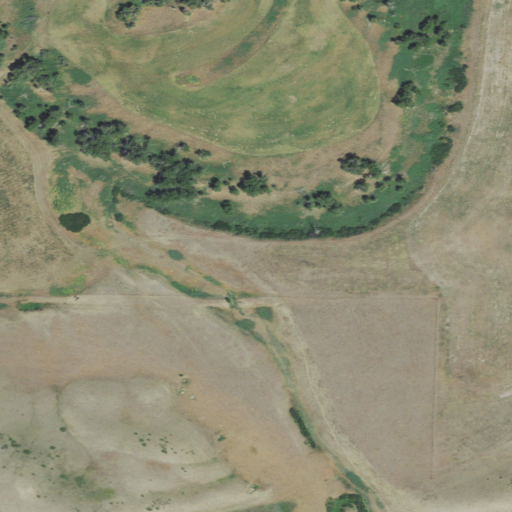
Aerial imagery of valley in Montana named Trail Coulee containing grassland, shrub, woody wetlands, herbaceous wetlands, and cultivated crops